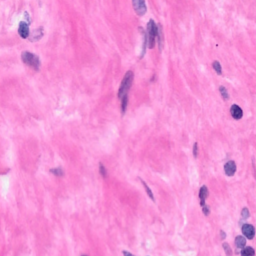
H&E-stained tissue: Breast